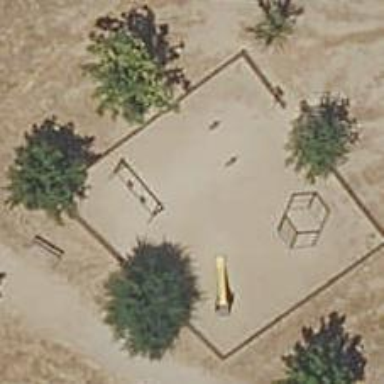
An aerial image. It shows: Playground area for leisure activities on the land.